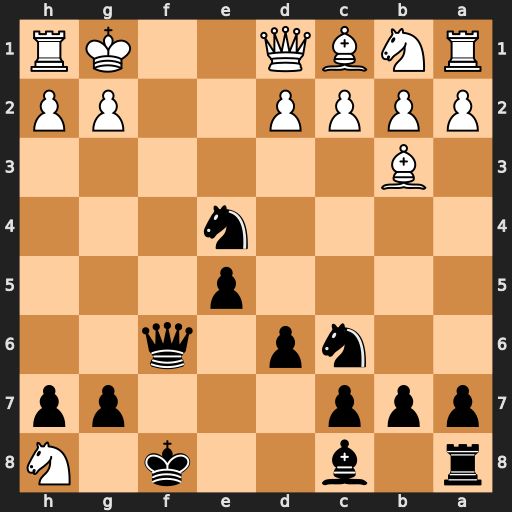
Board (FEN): r1b2k1N/ppp3pp/2np1q2/4p3/4n3/1B6/PPPP2PP/RNBQ2KR
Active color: b
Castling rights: -
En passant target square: -
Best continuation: Qf2#